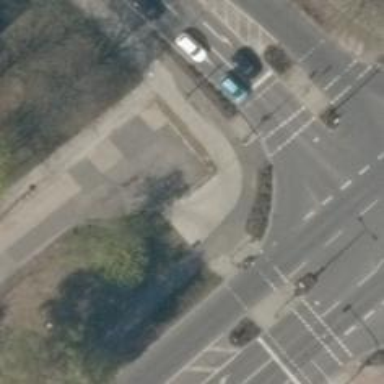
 with track for cyclists on the left sidewalk."